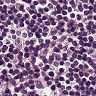
Metastatic tissue present: no